Question: I'm actually building a web site and I use Bootstrap since it's very efficient and ensure a possibility for everyone to know how my website works.
But the fact is that I'm trying to use a modal to display some stuffs and I need to put in this one a subtitle, I've already tried few stuffs but any of them was working properly.
My ideal modal would look like this :

I guess the solution is in the HTML & CSS files but I'm a newbie to those work ways so even with reading the Bootstrap official CSS modal's page I didn't managed to find the way to do it.
## I've already tried :
- 'div'- 'width'- 'justify-content'- 'h5''div'
Thanks in advance for your time and help.
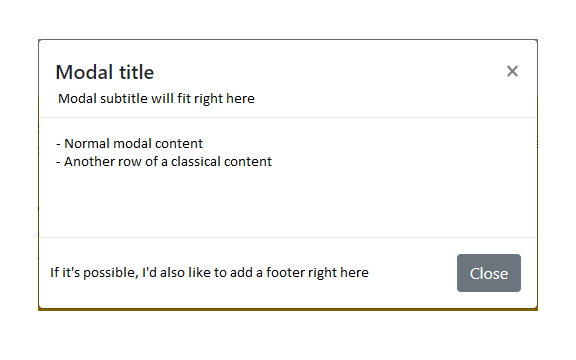
Answer: For title and subtitle with margin you can give padding left. For example:
'''
<h1>Title</h1>
<h2 class="pl-2">Sub Title</h2>
'''
To demonstrate further, I created a sample modal for you
Go to: <URL>
I think the issue you are having is in some css. Check if you have not made your title and sub-title to show inline.